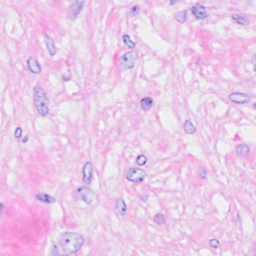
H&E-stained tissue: Breast